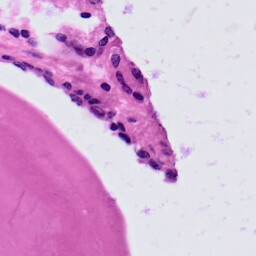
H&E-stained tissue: Prostate